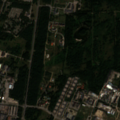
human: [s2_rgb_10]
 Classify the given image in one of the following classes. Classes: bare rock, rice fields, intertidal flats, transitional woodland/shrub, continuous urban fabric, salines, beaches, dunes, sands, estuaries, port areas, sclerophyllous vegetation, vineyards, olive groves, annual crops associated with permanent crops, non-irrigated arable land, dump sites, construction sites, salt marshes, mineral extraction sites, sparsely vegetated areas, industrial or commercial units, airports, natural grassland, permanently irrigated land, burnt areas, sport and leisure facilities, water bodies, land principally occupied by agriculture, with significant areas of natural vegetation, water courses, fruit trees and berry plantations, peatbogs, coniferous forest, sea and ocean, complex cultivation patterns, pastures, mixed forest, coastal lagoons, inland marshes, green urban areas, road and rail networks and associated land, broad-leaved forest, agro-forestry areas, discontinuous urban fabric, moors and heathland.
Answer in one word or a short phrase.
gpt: discontinuous urban fabric, industrial or commercial units, green urban areas, transitional woodland/shrub